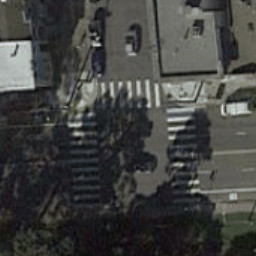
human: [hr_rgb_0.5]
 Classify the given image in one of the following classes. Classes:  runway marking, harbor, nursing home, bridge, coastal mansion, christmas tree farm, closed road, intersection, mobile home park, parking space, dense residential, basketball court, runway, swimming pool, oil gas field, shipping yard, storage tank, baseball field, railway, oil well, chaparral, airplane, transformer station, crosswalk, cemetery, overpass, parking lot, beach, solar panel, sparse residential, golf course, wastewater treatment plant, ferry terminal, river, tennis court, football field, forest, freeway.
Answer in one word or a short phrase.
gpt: crosswalk